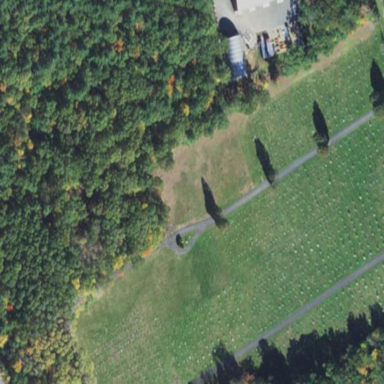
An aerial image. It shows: Cemetery.